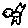
Label: bird